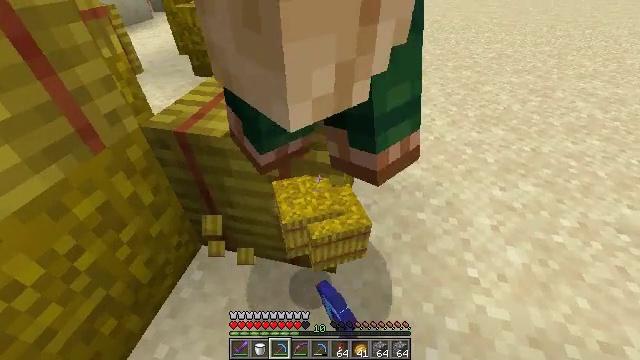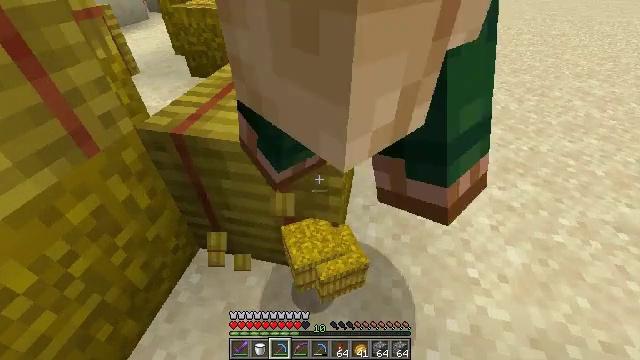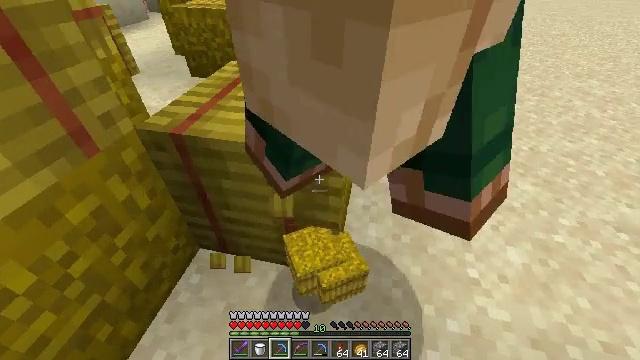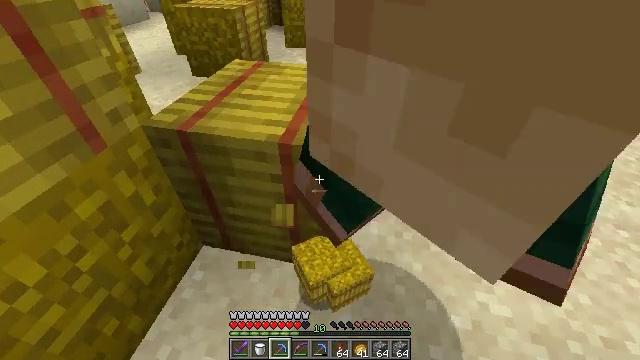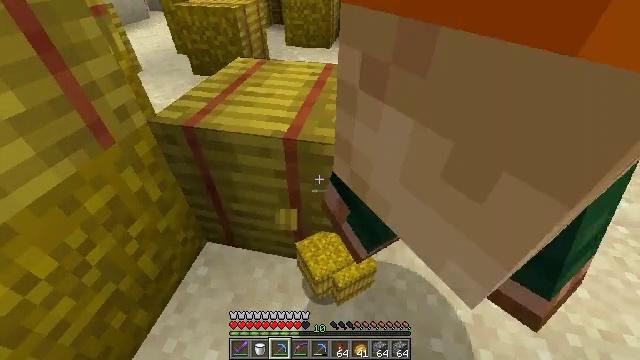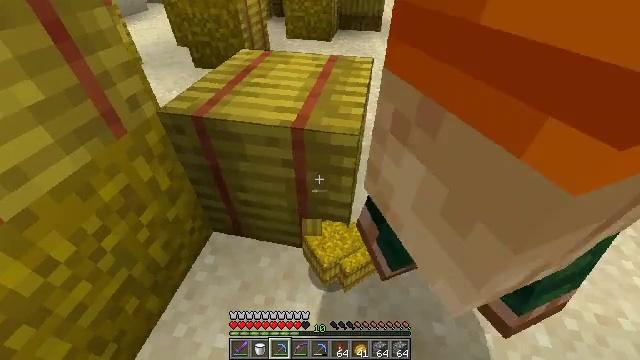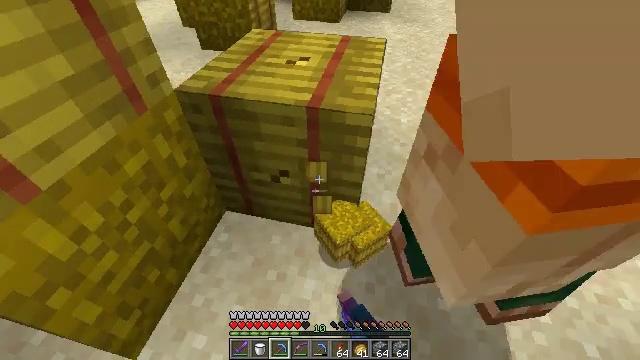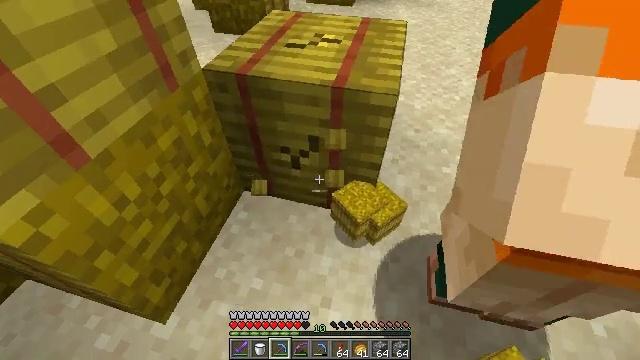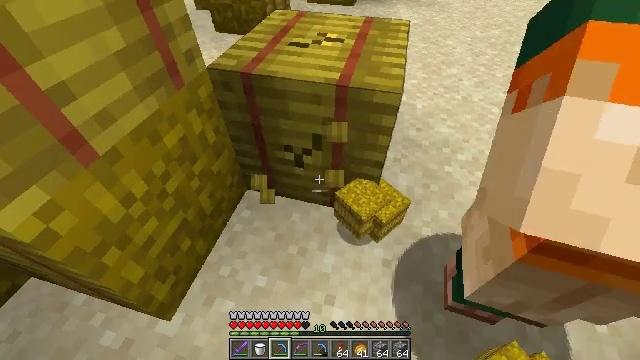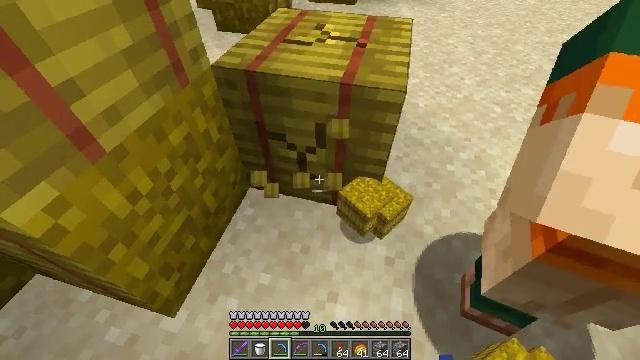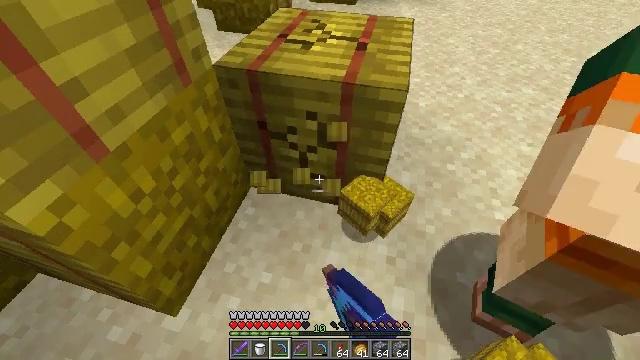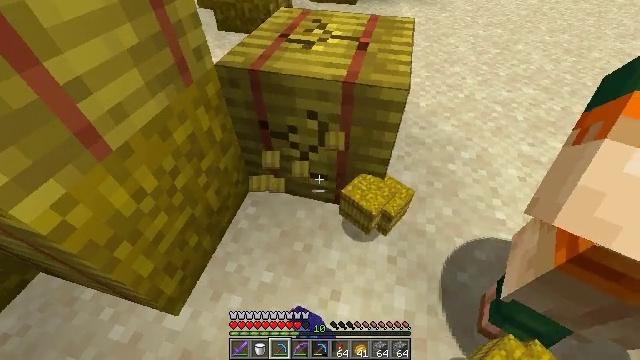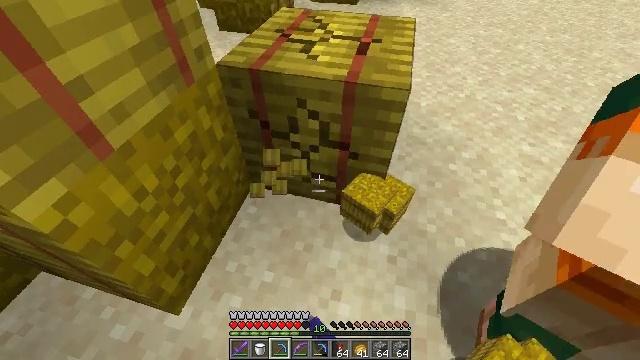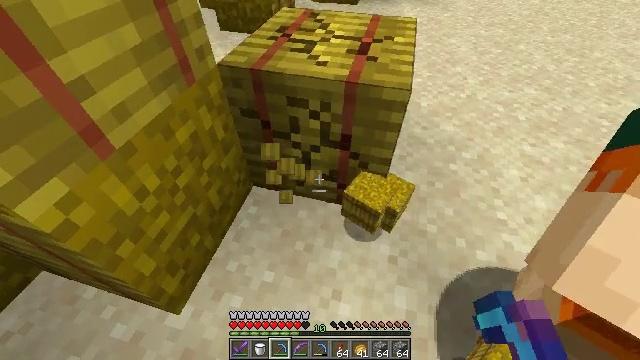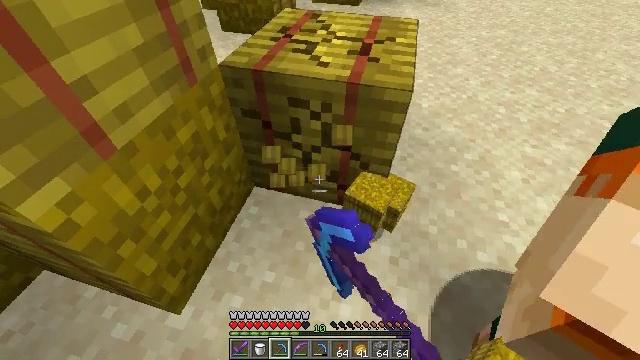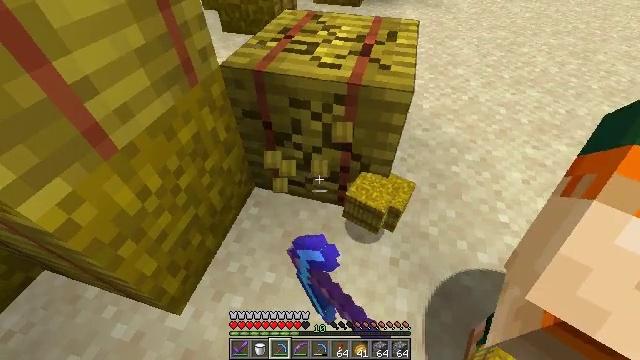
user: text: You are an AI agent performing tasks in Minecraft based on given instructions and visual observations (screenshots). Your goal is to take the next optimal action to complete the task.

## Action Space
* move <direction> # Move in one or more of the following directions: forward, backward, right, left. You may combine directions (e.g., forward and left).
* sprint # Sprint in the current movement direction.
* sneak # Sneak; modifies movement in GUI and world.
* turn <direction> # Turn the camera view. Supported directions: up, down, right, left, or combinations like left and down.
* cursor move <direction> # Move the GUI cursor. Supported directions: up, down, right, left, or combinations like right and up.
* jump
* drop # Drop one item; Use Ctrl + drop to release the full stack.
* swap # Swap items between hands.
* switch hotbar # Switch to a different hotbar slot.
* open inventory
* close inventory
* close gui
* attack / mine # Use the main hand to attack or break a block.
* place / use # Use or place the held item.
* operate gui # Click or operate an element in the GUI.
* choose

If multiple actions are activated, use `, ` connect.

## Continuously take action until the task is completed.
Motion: motion action
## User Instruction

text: Break the hay block to collect it.
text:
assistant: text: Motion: attack / mine
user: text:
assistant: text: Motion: attack / mine
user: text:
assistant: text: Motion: attack / mine
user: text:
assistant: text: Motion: attack / mine
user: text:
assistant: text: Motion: turn down, attack / mine
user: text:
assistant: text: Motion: turn left and down, attack / mine
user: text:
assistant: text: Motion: turn left and down, attack / mine
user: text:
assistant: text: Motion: attack / mine
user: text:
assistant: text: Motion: attack / mine
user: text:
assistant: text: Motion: attack / mine
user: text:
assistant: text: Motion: attack / mine
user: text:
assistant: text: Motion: attack / mine
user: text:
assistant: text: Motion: attack / mine
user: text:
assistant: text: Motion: attack / mine
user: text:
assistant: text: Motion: attack / mine
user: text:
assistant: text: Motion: attack / mine
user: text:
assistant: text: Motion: attack / mine
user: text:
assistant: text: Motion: attack / mine
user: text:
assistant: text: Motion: attack / mine
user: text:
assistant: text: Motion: attack / mine
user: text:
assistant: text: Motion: attack / mine
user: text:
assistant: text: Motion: attack / mine
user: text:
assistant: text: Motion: attack / mine
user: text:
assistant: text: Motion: turn left, attack / mine
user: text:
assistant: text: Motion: turn left, attack / mine
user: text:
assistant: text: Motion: turn left and up, attack / mine
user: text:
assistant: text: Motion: turn left and up, attack / mine
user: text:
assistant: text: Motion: turn left and up, attack / mine
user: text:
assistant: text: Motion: turn left and up, attack / mine
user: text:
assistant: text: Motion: turn left, attack / mine